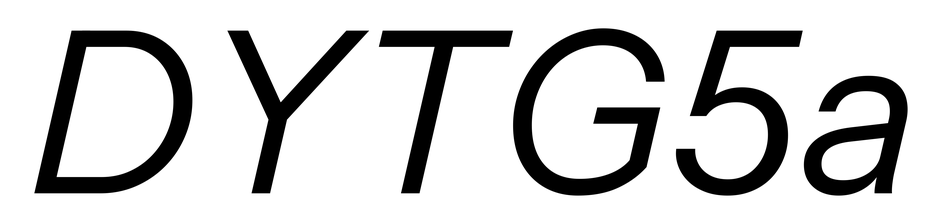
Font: InstrumentSans-Italic_Italic